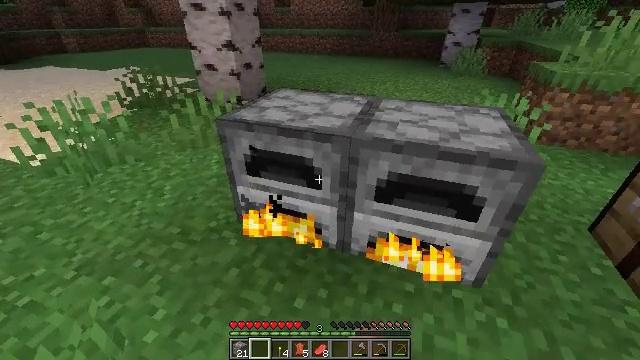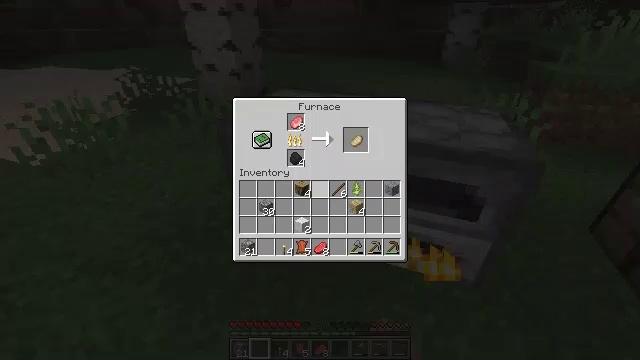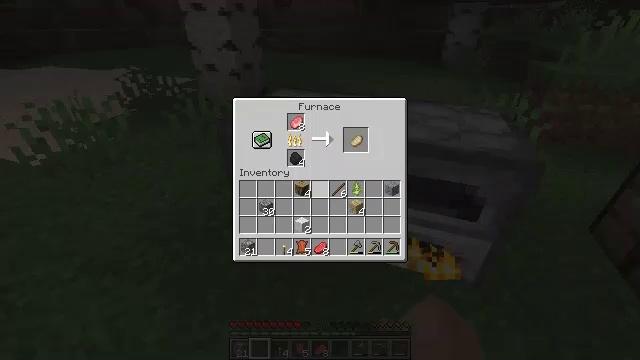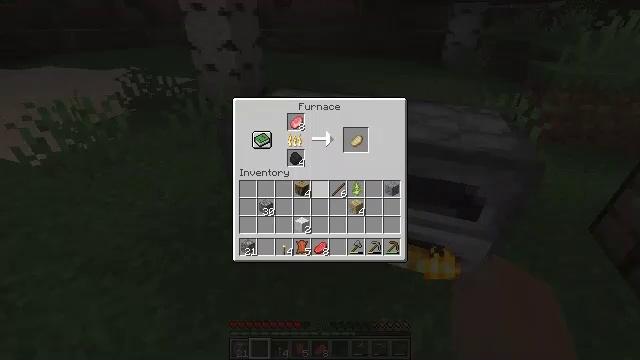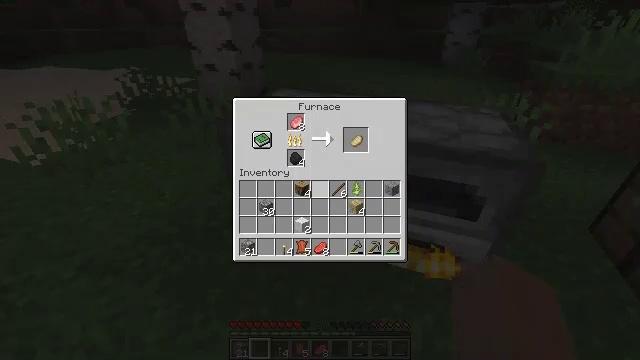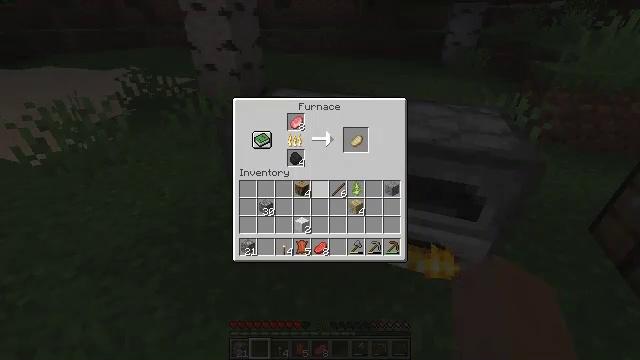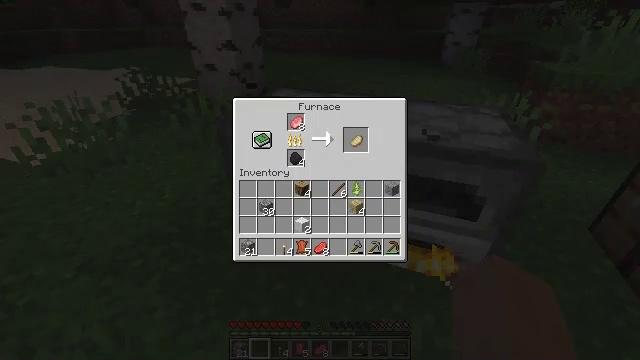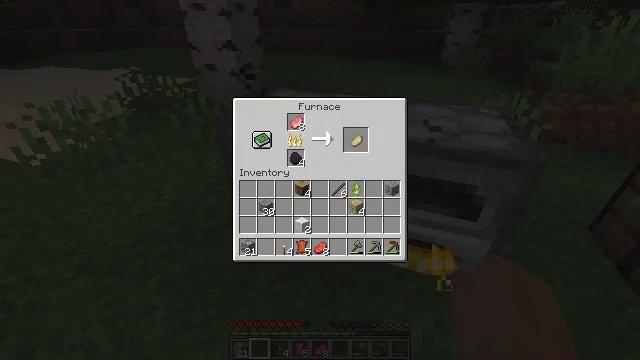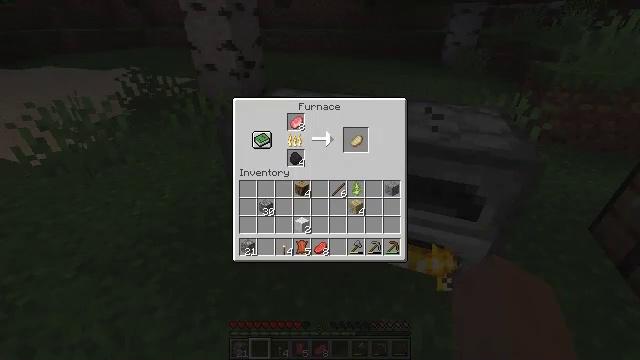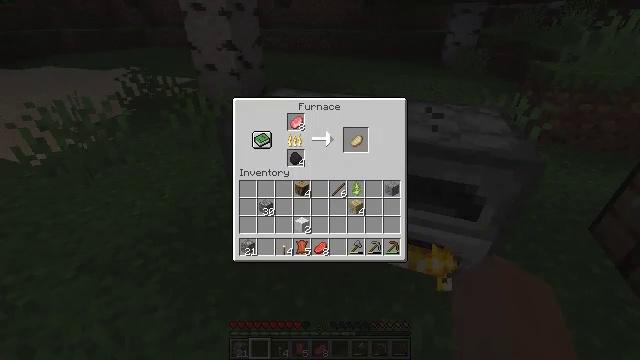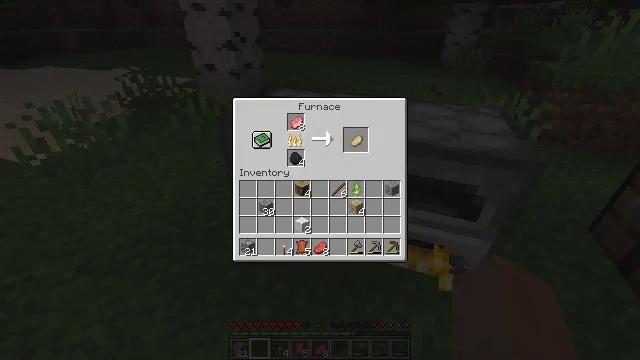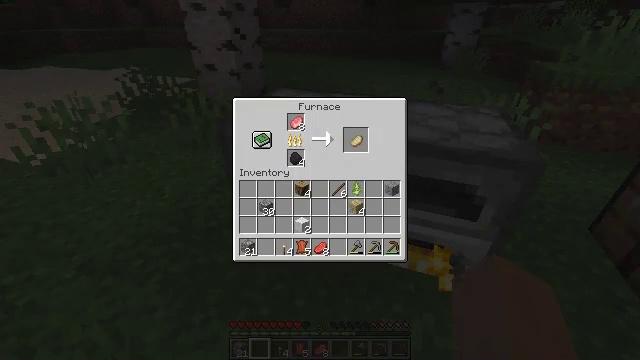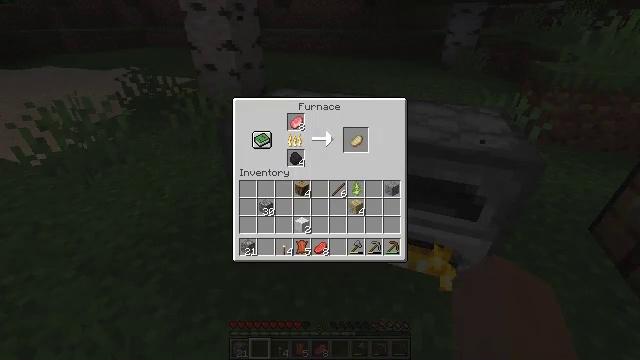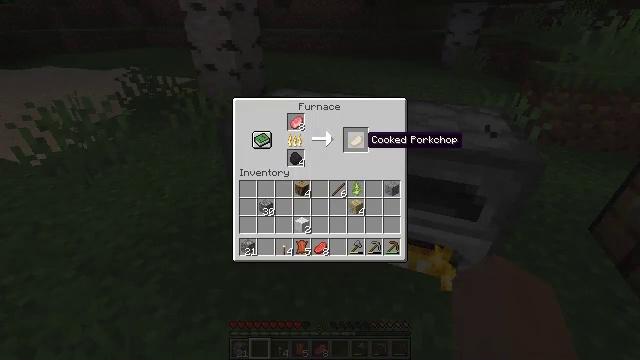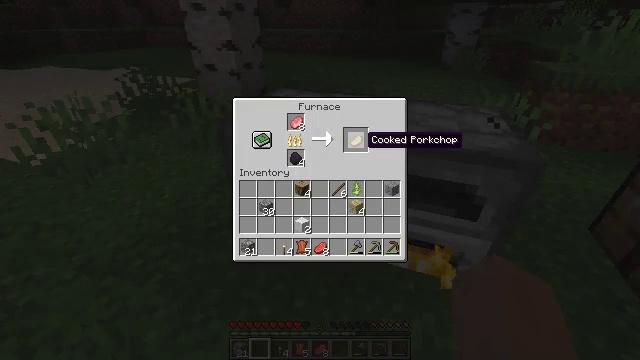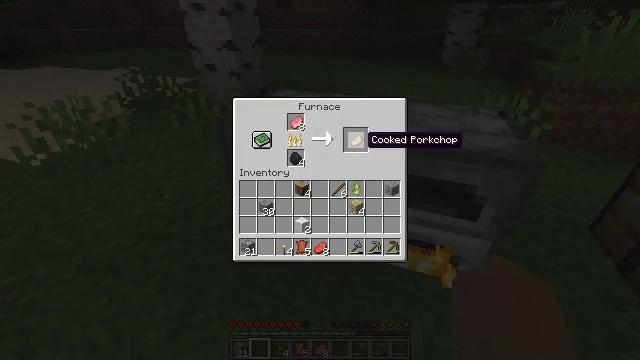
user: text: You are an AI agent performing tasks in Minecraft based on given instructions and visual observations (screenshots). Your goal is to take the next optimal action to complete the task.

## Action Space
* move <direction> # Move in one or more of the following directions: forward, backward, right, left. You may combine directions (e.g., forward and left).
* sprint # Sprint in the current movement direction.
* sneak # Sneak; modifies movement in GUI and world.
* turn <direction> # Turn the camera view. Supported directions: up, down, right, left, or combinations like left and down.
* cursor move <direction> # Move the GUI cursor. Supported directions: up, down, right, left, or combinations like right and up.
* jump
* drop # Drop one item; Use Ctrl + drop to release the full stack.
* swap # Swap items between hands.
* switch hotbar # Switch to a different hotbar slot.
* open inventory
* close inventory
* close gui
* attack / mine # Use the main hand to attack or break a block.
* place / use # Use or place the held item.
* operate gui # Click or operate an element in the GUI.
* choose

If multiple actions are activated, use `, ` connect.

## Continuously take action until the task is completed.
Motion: motion action
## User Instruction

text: Interact with the furnace to craft a cooked porkchop.
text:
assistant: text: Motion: open gui
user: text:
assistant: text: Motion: no_op
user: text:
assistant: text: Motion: no_op
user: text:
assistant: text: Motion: no_op
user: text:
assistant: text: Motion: no_op
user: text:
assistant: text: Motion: no_op
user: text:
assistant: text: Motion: no_op
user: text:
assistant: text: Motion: cursor move right
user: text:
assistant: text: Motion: cursor move right and up
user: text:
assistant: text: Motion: cursor move right
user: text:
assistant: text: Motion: sneak
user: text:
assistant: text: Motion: sneak
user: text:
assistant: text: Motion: sneak
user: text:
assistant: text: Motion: sneak
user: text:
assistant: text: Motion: sneak
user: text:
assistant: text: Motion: sneak
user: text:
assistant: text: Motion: sneak
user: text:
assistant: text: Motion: sneak
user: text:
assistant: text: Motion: sneak
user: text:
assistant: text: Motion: sneak, operate gui
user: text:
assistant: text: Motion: sneak, operate gui
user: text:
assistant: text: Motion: sneak, operate gui
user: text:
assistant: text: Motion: sneak
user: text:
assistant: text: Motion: sneak
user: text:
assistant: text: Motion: sneak